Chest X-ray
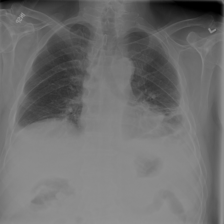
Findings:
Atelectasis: positive
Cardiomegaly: negative
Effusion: positive
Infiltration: negative
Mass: negative
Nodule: negative
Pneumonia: negative
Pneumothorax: negative
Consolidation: negative
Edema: negative
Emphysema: negative
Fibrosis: negative
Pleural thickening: negative
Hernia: negative